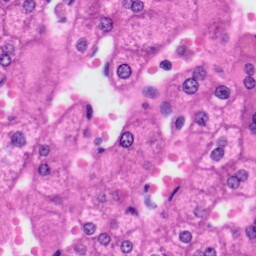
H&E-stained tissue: Liver